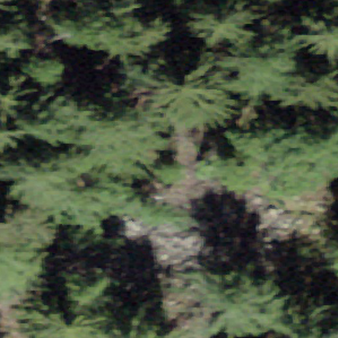
Label: other